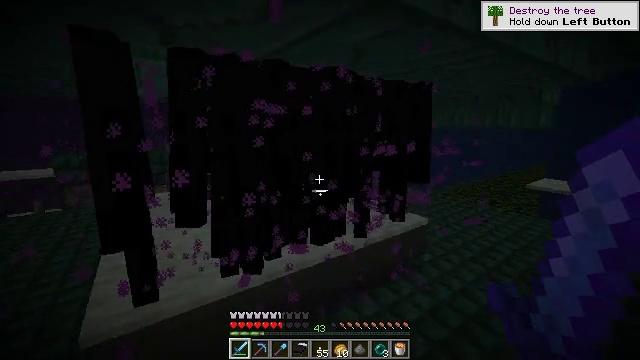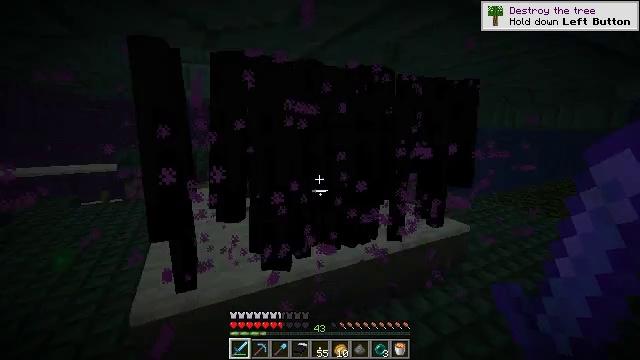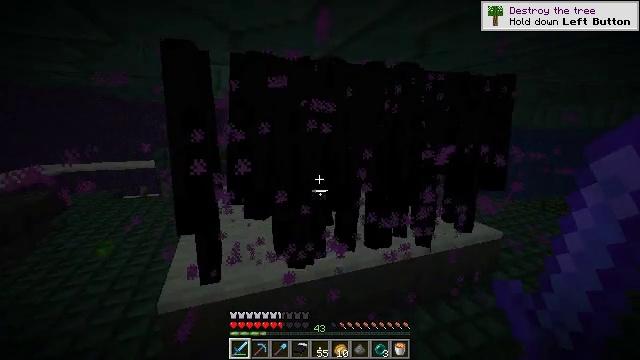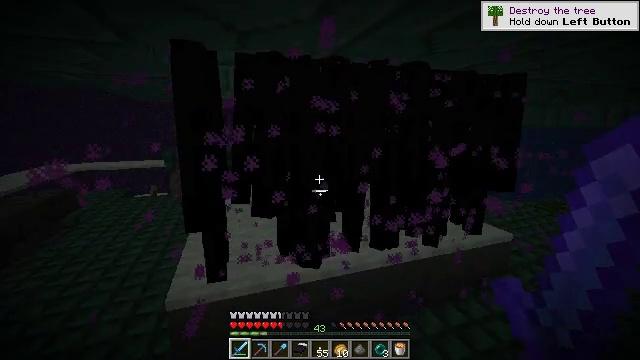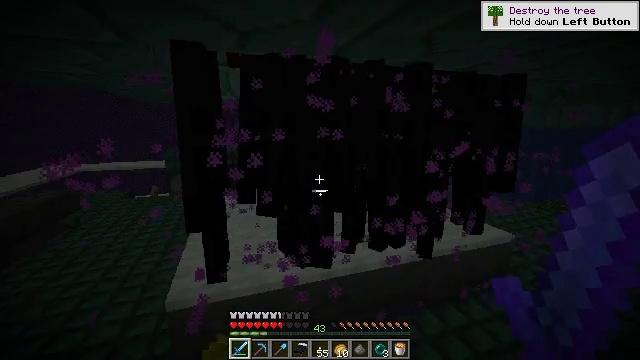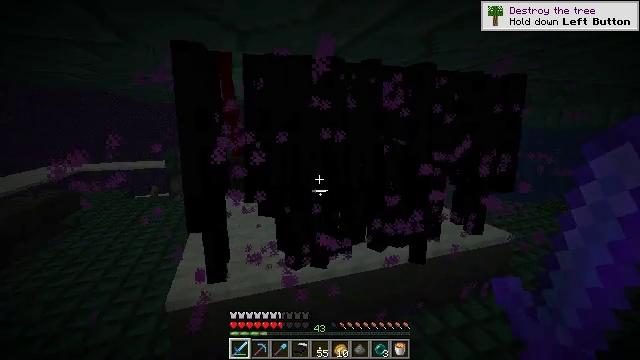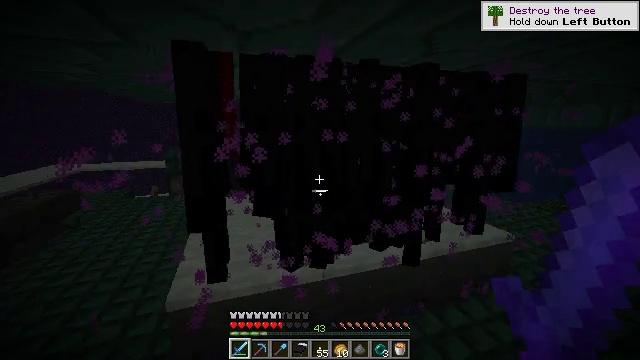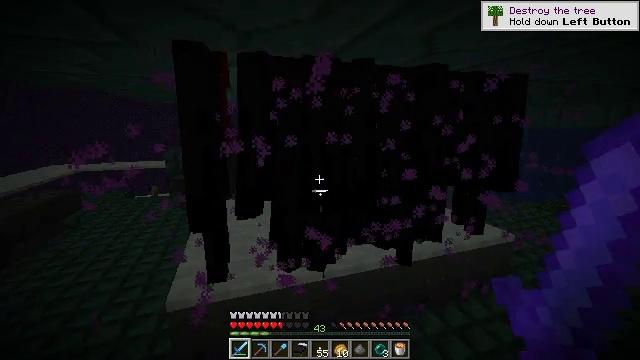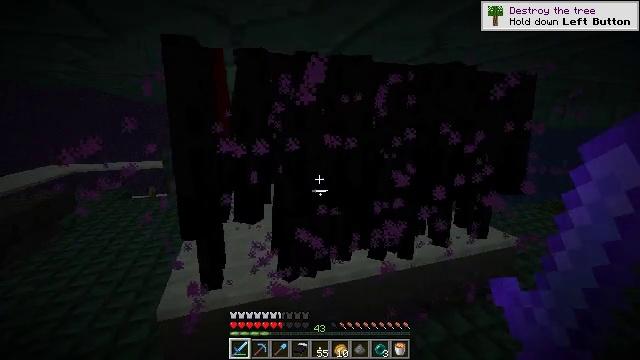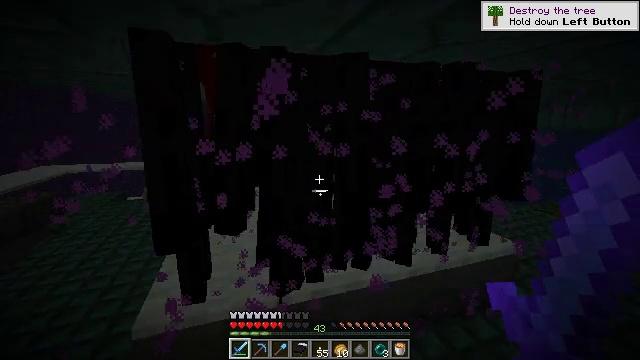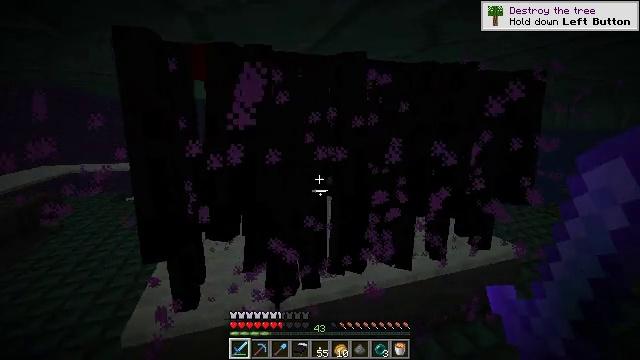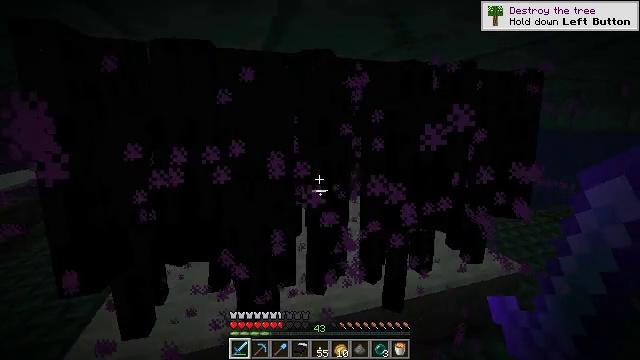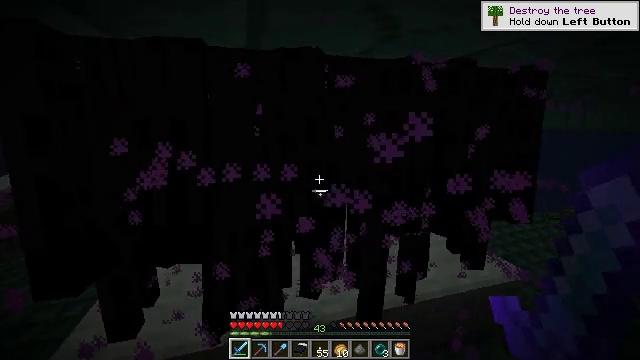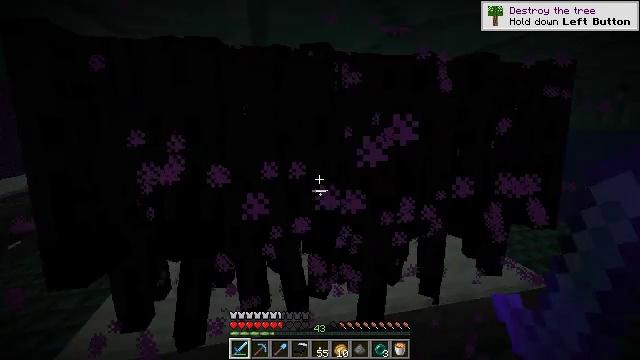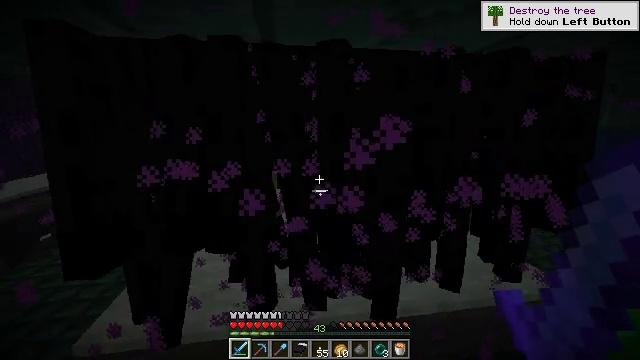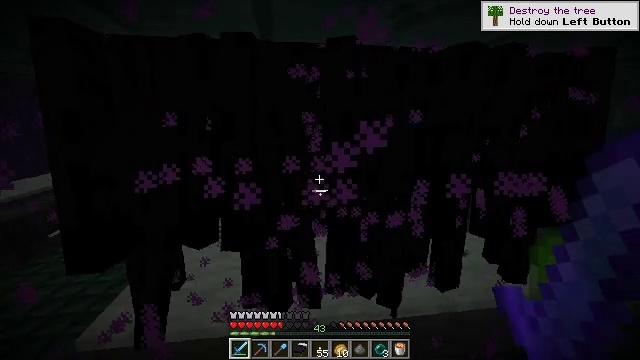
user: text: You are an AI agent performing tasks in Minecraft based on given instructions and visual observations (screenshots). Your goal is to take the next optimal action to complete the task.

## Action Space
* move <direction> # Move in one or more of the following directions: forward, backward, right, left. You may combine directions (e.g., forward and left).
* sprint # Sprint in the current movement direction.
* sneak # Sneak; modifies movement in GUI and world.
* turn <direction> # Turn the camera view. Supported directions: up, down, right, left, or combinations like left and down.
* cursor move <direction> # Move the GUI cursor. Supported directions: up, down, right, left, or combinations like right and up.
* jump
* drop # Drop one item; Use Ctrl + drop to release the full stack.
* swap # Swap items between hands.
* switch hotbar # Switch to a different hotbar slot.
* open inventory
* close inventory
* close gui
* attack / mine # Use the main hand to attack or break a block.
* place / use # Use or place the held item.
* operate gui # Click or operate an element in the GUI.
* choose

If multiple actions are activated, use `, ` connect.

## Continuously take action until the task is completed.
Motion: motion action
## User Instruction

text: Defeat an enderman.
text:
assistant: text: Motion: turn left
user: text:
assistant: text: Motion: turn left
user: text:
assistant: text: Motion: turn left
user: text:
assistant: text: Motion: no_op
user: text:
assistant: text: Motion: no_op
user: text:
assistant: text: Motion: no_op
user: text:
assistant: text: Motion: no_op
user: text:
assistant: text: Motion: move forward
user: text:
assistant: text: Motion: move forward and move right
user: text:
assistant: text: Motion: move forward and move right
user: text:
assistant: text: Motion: move right
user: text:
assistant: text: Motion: turn left
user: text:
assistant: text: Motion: turn left
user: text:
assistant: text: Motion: turn left
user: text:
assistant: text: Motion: turn left
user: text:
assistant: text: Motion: attack / mine
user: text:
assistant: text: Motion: attack / mine
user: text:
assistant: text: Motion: attack / mine
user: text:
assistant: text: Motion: attack / mine
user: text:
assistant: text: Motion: attack / mine
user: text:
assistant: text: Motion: no_op
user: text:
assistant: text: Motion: no_op
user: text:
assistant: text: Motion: no_op
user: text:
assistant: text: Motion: no_op
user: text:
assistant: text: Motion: no_op
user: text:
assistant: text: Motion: no_op
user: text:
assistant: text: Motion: no_op
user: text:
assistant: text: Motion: no_op
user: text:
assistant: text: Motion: no_op
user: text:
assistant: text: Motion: no_op